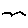
Label: bird